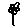
Label: flower